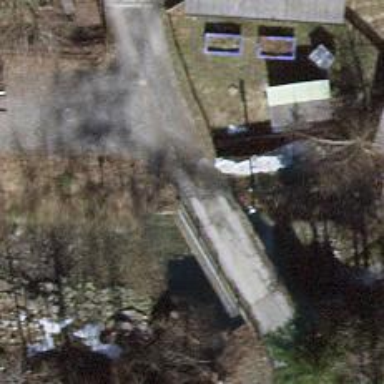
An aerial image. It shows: Service road on bridge with grade2 tracktype.